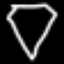
Label: diamond